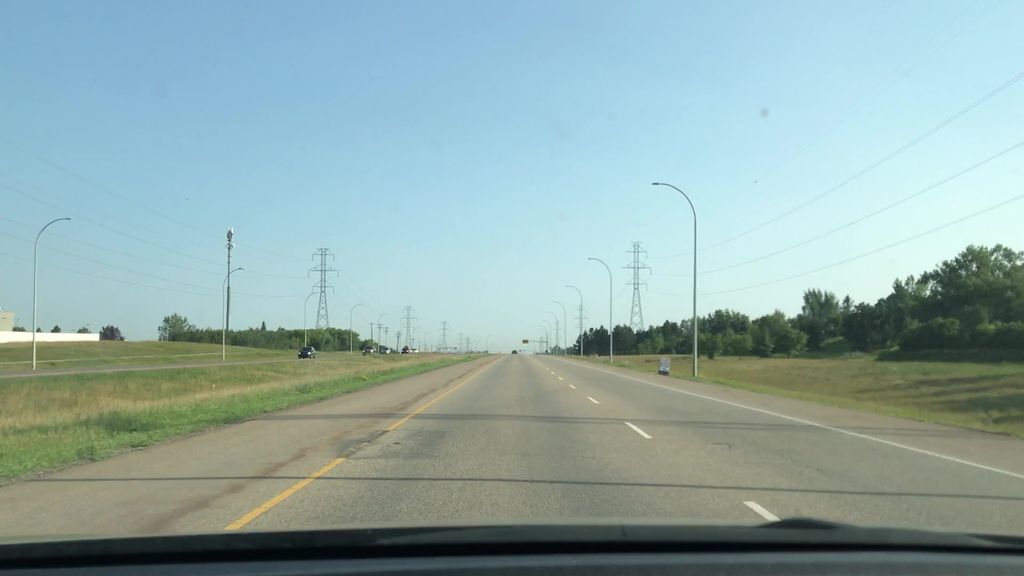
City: edmonton